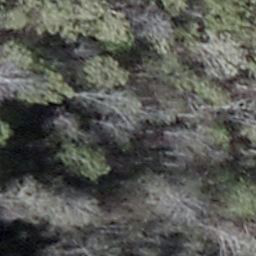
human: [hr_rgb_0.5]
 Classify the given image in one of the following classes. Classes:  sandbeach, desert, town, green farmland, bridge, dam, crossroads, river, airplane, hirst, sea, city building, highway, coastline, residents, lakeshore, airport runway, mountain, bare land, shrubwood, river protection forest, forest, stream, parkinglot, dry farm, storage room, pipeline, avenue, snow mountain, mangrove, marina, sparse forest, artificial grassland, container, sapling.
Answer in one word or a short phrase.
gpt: shrubwood